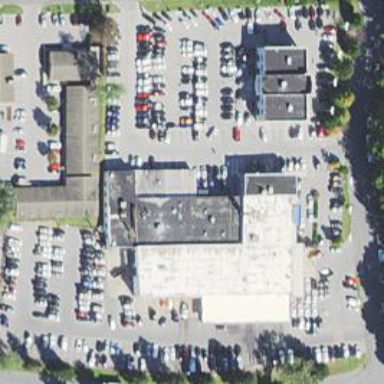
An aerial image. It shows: Retail area.